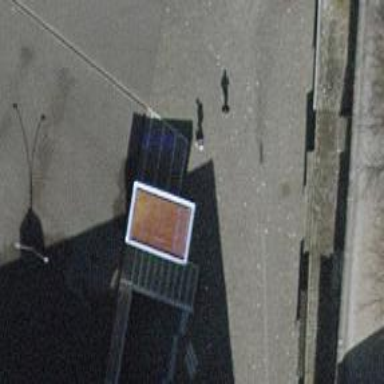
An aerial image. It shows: Subway entrance.